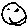
Label: smiley face